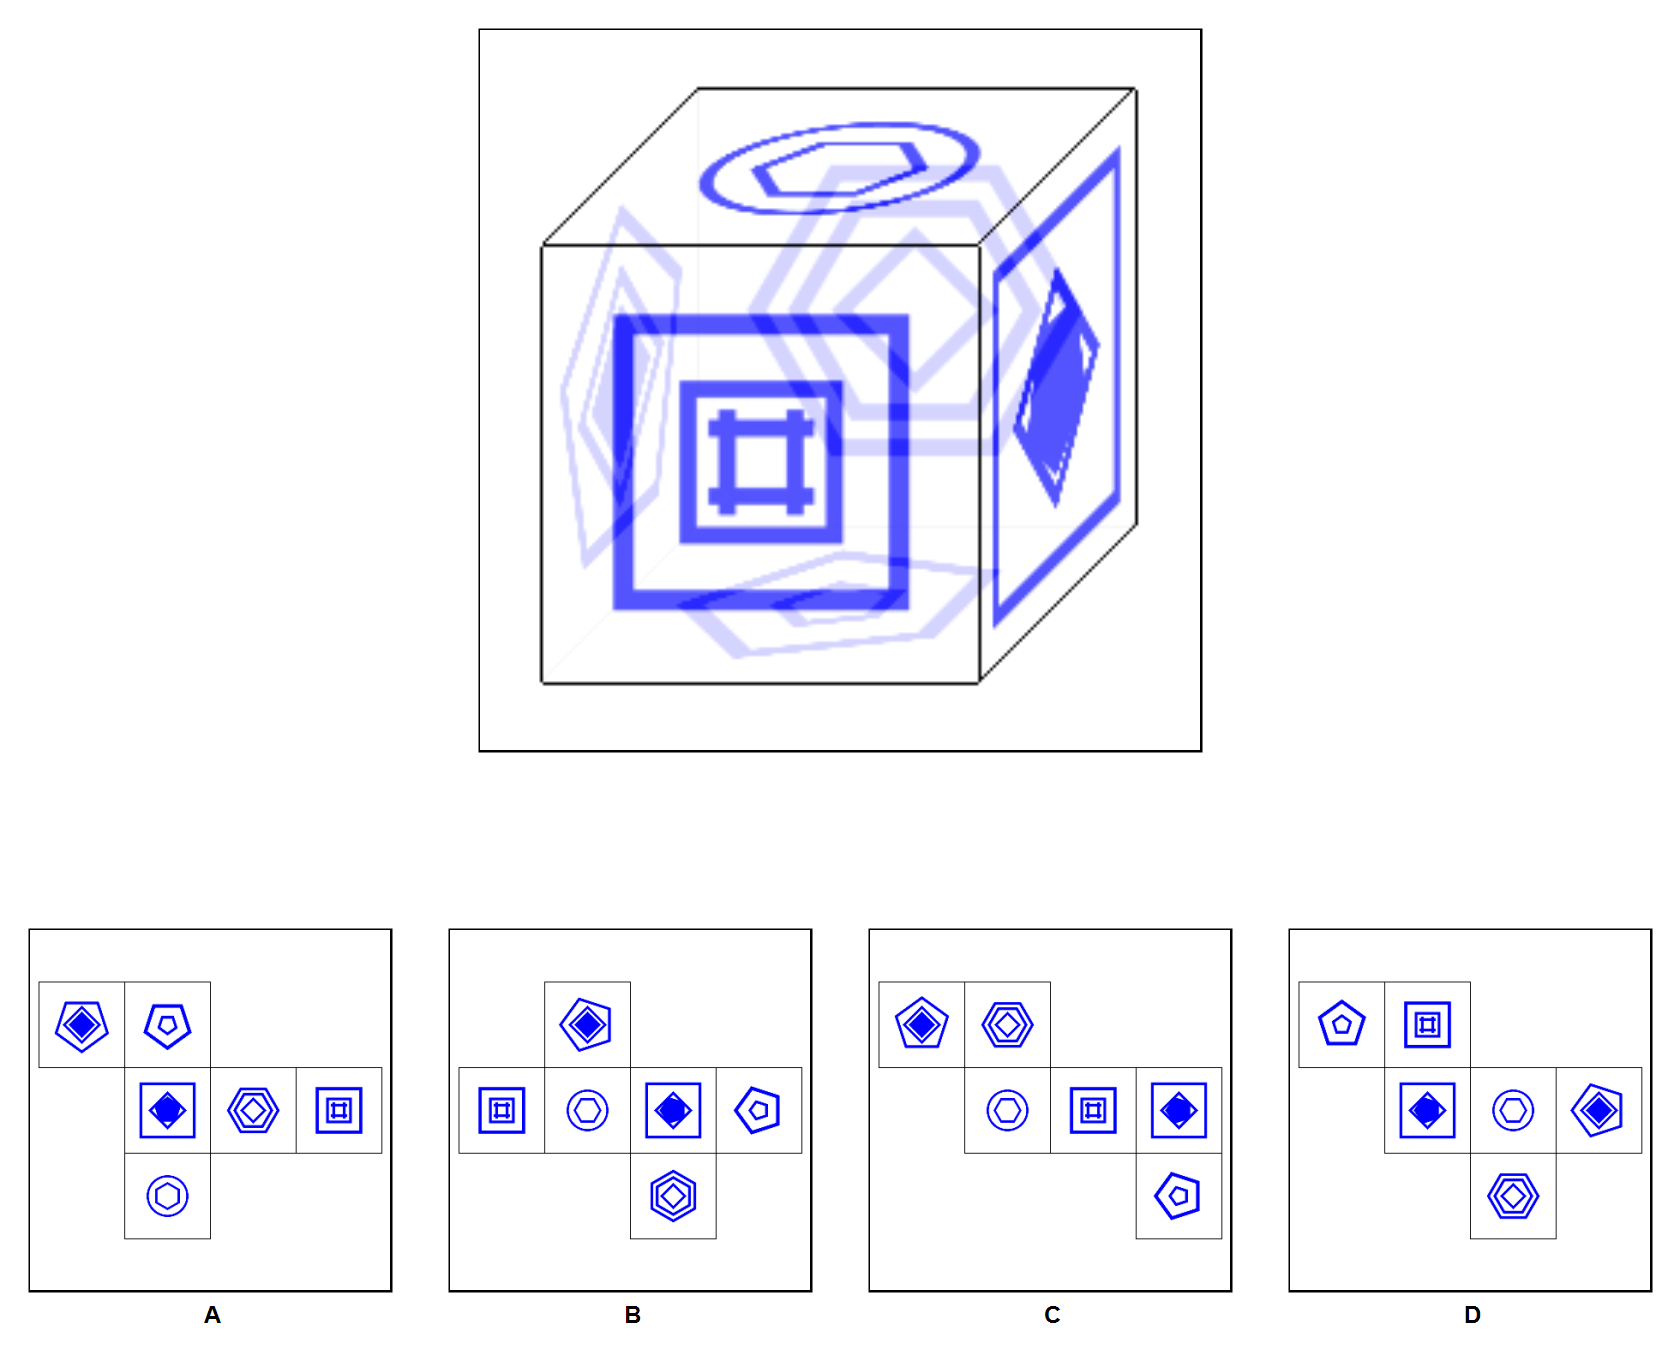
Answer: D